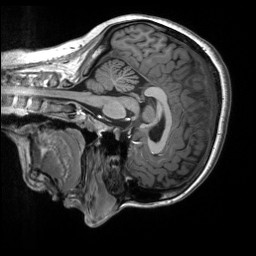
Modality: T1w
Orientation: sagittal
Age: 24
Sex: female
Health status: healthy
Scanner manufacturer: siemens
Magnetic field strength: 3 T
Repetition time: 2.53 s
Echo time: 0.00219 s